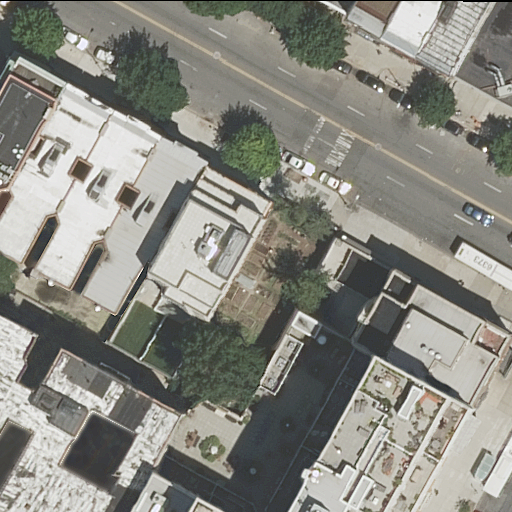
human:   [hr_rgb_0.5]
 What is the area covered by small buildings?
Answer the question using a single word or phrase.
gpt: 141m2

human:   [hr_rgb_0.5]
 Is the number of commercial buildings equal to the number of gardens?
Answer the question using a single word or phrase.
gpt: no

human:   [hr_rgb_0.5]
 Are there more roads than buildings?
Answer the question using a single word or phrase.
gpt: no

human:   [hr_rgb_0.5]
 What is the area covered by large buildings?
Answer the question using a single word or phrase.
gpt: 3004m2

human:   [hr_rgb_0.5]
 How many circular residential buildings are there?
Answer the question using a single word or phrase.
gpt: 0

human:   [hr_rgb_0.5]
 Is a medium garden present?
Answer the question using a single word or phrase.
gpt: no

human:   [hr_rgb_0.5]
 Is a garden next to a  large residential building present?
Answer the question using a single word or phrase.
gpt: yes

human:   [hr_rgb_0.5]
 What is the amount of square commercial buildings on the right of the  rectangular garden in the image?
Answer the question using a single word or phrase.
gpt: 0

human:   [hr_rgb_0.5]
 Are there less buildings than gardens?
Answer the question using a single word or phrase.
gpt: no

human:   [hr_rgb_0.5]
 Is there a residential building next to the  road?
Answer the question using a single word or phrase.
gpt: yes

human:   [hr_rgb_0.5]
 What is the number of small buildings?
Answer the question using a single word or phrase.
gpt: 3

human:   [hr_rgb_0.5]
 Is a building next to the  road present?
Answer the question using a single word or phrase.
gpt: yes

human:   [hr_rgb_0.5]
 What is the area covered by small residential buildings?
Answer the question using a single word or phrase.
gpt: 141m2

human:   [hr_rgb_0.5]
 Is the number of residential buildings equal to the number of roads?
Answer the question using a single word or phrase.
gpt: no

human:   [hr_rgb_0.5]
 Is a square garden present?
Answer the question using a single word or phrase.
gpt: no

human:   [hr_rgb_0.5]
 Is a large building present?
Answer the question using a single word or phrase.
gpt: yes

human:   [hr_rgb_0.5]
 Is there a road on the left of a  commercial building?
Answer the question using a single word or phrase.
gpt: no

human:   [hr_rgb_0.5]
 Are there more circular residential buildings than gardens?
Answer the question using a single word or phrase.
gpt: no

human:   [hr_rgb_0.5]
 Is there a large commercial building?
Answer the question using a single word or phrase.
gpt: no

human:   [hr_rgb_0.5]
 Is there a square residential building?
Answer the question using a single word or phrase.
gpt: no

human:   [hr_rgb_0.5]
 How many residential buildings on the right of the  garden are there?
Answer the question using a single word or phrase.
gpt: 6

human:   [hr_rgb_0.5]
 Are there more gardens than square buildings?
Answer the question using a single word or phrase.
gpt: yes

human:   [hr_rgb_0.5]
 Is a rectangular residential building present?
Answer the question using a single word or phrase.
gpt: yes

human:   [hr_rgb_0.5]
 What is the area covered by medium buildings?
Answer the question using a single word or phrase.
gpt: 1438m2

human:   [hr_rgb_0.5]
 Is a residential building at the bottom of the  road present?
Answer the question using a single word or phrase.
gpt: yes

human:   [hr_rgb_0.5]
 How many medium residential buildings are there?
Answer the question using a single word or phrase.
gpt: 6

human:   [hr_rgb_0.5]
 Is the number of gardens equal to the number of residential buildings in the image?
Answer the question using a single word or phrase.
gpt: no

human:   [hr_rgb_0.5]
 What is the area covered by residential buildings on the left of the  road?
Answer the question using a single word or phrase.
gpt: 1903m2

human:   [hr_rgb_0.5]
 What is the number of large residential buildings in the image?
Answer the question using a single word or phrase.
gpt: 3

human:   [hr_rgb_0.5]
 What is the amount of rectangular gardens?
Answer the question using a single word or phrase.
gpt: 1

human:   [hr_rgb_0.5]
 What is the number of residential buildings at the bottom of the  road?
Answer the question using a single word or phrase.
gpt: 5

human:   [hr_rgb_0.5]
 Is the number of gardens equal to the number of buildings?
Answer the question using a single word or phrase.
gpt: no

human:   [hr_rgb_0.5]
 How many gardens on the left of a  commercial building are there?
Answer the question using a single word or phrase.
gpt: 0

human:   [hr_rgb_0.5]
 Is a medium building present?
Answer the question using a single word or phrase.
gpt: yes

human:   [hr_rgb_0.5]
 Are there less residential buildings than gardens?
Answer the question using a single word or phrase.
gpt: no

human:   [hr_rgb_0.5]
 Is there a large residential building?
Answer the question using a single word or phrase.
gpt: yes